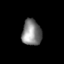
Tissue: skin
Cell type: Epithelial cells
Senescence score: 0.2153
Nuclear area (px): 497
Mean DAPI intensity: 130.626